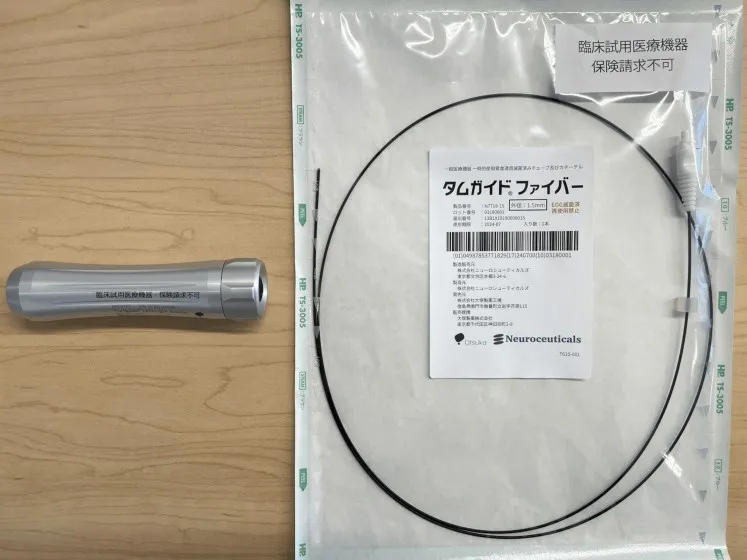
Main components of Tumguide.
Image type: medical_photograph (other_medical_photograph)